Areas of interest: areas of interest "Car Dealership"
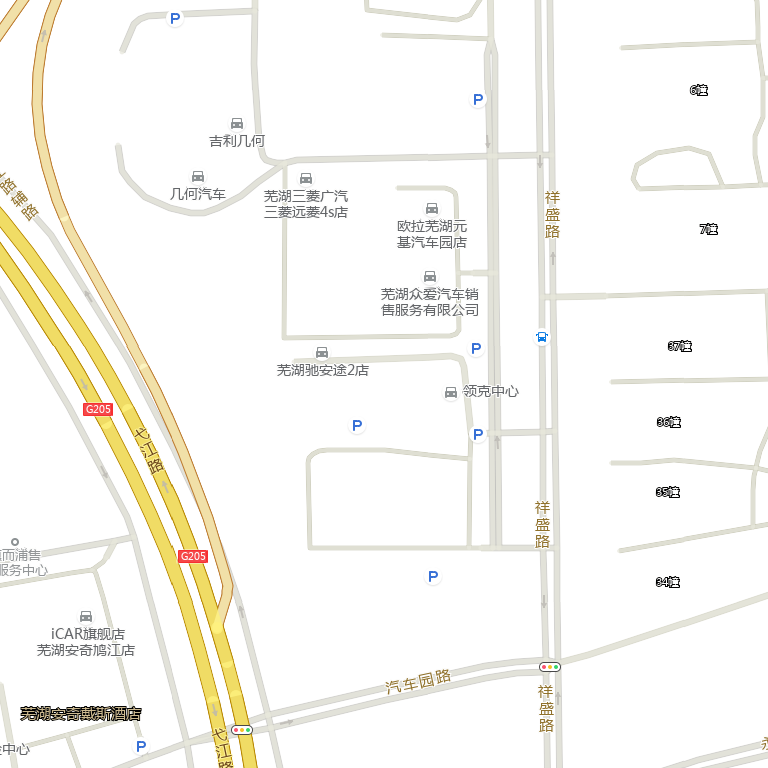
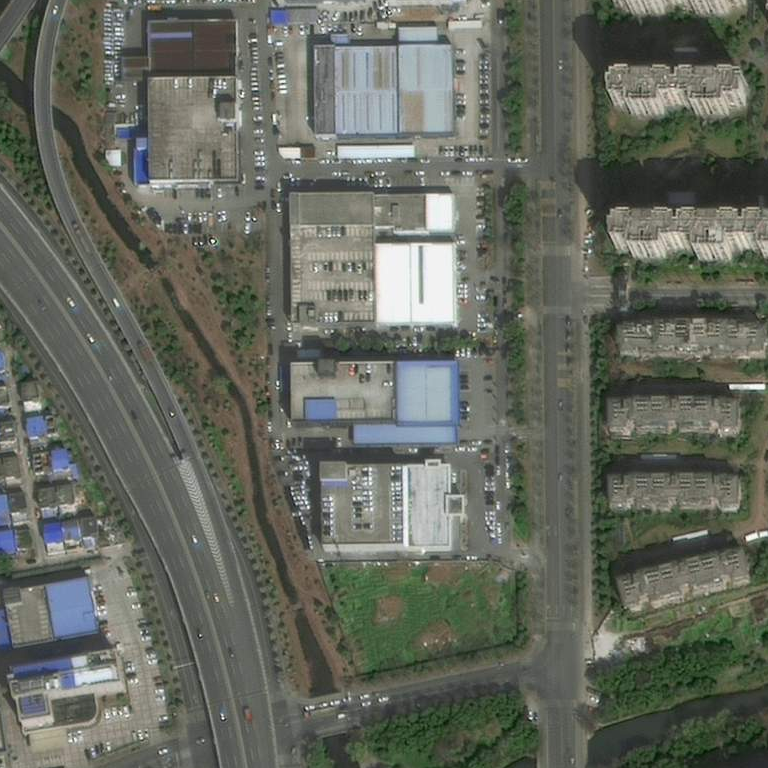